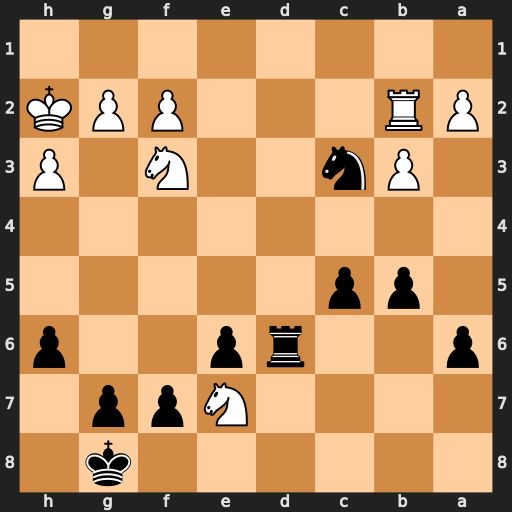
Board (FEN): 6k1/4Npp1/p2rp2p/1pp5/8/1Pn2N1P/PR3PPK/8
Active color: b
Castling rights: -
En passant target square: -
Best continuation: Kf8 Nc8 Rc6 Na7 Rc7